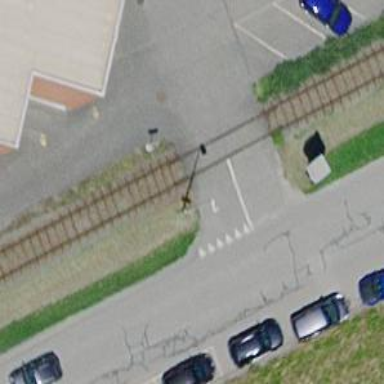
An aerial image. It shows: Railway level crossing.